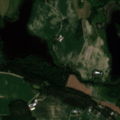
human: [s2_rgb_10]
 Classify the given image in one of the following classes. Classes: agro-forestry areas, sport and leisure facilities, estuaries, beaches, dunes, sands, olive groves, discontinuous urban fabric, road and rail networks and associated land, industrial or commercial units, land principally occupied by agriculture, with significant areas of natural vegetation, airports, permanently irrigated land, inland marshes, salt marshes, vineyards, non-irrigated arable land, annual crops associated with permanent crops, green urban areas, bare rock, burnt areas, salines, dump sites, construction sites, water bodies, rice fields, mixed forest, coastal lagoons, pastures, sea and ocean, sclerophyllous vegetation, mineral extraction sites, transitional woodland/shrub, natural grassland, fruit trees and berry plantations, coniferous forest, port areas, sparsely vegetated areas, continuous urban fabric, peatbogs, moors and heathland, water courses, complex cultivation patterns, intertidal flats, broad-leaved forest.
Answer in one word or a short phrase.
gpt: non-irrigated arable land, land principally occupied by agriculture, with significant areas of natural vegetation, coniferous forest, mixed forest, transitional woodland/shrub, water bodies